Field crop: maize
Growth stage: 2
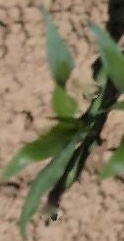
Species: maize